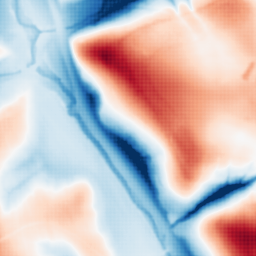
Category: multiscale
Decomposition family: dog_multiscale
Decomposition parameters: sigma_ratio: 2
n_scales: 5
base_sigma: 1
Upsampling method: sinc_blackman
Upsampling parameters: scale: 8
kernel_size: 16
Upsampling scale: 8